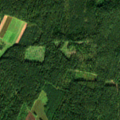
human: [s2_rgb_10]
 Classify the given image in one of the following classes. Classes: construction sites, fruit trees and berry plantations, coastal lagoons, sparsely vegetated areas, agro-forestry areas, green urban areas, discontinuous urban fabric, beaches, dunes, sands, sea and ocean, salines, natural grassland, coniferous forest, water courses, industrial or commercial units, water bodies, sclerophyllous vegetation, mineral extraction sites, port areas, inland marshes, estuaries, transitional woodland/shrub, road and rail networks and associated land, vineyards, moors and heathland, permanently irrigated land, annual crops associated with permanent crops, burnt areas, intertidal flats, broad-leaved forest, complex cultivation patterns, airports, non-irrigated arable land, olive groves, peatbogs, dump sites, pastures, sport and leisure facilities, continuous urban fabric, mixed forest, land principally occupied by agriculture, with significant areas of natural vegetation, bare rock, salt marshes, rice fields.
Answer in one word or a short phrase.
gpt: non-irrigated arable land, complex cultivation patterns, coniferous forest